Question: Well, I have this graph:

I have to make a code based in Branch and Bound and using backtracking, that has to show the optimum way to match the nodes of a graph. So in this example, the optimum solution must be '>> [(1,4),(2,3)]'. But my algorithm, shows this possible solution solution, which is not the optimum '>> [(1,2),(3,4)]'. I think that the problem perhaps is at the 'Undo' line, but I'm not sure...If someone can help me to solve this, I'd be very grateful!
Here is my code:
'''
import networkx as nx
import sys
import matplotlib.pyplot as plt
import copy
import operator
from itertools import izip
def grouped(iterable, n):
"s -> (s0,s1,s2,...sn-1), (sn,sn+1,sn+2,...s2n-1), (s2n,s2n+1,s2n+2,...s3n-1), ..."
return izip(*[iter(iterable)]*n)
''' Method to create a Graf from a file '''
def leerGrafo():
#name = raw_input("Enter the name of the Graph please: ")
name = "grafo2.dat"
G = nx.read_edgelist(name,nodetype=int,data=(('weight',float),))
return G
''' Method to create the adjacency matrix '''
def matrixAdj(G):
''' Tener en cuenta: diagonal = 0, y no conex. = Inf '''
nodes = G.number_of_nodes()
edges = G.edges()
listaAdj = [[float("Inf") for j in range(nodes)] for i in range(nodes)]
for i in range(len(edges)):
valor1,valor2 = edges[i][0],edges[i][1]
listaAdj[valor1-1][valor2-1] = G.edge[valor1][valor2]['weight']
listaAdj[valor2-1][valor1-1] = G.edge[valor1][valor2]['weight']
return listaAdj
''' returns the weight from the adjacency matrix '''
def weight_of(s,G,son):
return matrix[s-1][int(son)-1]
''' Backtracking Method '''
def backtracking(s,G,l,cMax,cMin,finalSol):
# We insert the current valid node, from our current way
l.append(s)
# We iterate over the sons of our current node
for son in G.neighbors(s):
# If the current son is not one of the predecessors of the current node 's'...
if not son in l:
# We calculate the bound of the current son, adding the weight of his father (s) + the weight of the current son
# Note: At the start (the first node), we add the lower bound + the weight of that node.
c = weight_of(son,G,s) + cMin
# If this bound is lesser or iqual than the upper bound...
if c <= cMax:
# If this current node is a leaf, means that we've found a possible way...
if len(l)+1 == G.number_of_nodes():
# We insert this current node (son)
l.append(son)
# We update the upper bound with the bound of this current node
cMax = c
# We store a copy of our possible way
finalSol = copy.copy(l)
# We reset our list that conteins our possible way
l = []
return finalSol
# Si no...seguimos recorriendo las ramas hasta encontrar un camino entero
else:
backtracking(son,G,l,cMax,c,finalSol)
# Undo
del l[-1]
return
''' Main Function '''
def main():
# We make the graf
G1 = leerGrafo()
global matrix
# We create the adjacency matrix
matrix = matrixAdj(G1)
# We make a ordered list that contains just the weight of all nodes
pesos = [a[2]['weight'] for a in sorted(G1.edges(data=True), key=lambda aux: aux[2])]
# We calculate the default upper bound
cotaMax = sum(pesos)
# We calculate the lower bound
cotaMin = pesos[0]
l = []
global finalSol
finalSol = 0
# We call the backtracking method
bestSol = backtracking(G1.nodes()[0],G1,l,cotaMax,cotaMin,finalSol)
# We print the solution
print "Best Solution: "
for x, y in grouped(bestSol, 2):
print "(%d,%d)" % (x, y)
'''
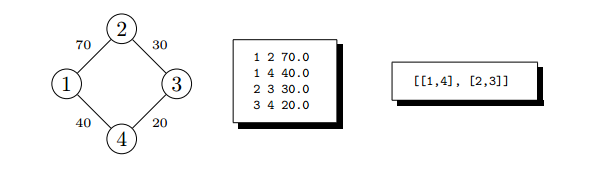
Answer: I think I am starting to see the problem here, your algorithms only choose a path, the first path that encounter, it need to check all path and choose the min one, and by your example that is choosing the min of all non-walked paths to the next node...
here my solution
'''
def minimun_path(s,G,camino,cMax,cMin):
if len(camino) == G.number_of_nodes():
# I found the complete path
return camino
temp = []
for son in G.neighbors(s):
# I record all path to a node not visited yet
if son not in camino:
peso = weight_of(son,G,s)+cMin
temp.append( (son,peso) )
if temp:
# I choose a minimun of those
sig,w = min( temp, key=lambda x:x[1])
else:
# I don't have where to go, so I stay put
sig = s
return minimun_path(sig,G,camino+(s,),cMax,cMin)
'''
For 'camino' I use tuple instead of list, as a inmutable object I will not found weird border effect, just in case...
call it as
'''
bestSol = minimun_path(G1.nodes()[0],G1,tuple(),cotaMax,cotaMin)
'''
output
'''
Best Solution:
(1,4)
(3,2)
'''